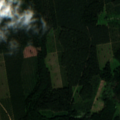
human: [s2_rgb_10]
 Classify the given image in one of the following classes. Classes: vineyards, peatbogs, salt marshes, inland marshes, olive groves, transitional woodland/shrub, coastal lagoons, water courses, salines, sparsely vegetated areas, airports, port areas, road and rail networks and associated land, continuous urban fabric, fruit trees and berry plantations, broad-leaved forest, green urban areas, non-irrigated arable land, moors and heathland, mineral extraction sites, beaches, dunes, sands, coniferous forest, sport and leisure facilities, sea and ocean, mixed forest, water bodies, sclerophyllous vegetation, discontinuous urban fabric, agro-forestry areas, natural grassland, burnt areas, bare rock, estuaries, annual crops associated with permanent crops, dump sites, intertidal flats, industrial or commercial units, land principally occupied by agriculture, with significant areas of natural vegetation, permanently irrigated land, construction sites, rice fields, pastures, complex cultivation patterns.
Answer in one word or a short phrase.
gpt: coniferous forest, mixed forest, transitional woodland/shrub, peatbogs